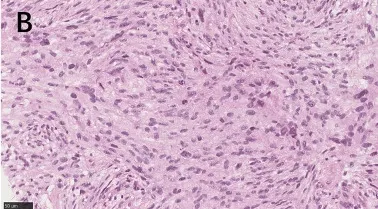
The needle core biopsies of the malignant peripheral nerve sheath tumor. (B) High-power image of the tumor area shows that the nuclei of the tumor cells are deeply stained, irregular in shape, tadpole-like at the ends, and mitotic figures are readily apparent. (B-D; hematoxylin-eosinx400).
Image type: pathology (h&e)